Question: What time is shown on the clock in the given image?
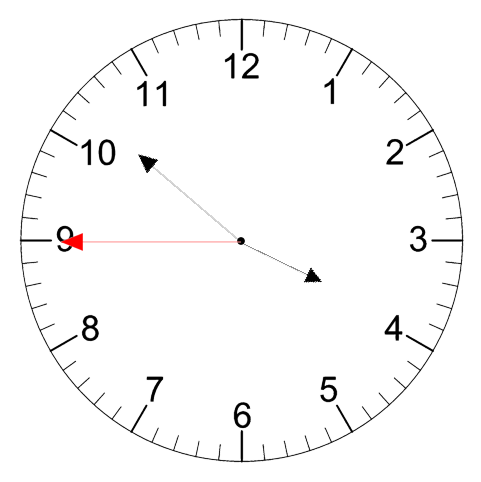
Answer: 03:51:45